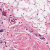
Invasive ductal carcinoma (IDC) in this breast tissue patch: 0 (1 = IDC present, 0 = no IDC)